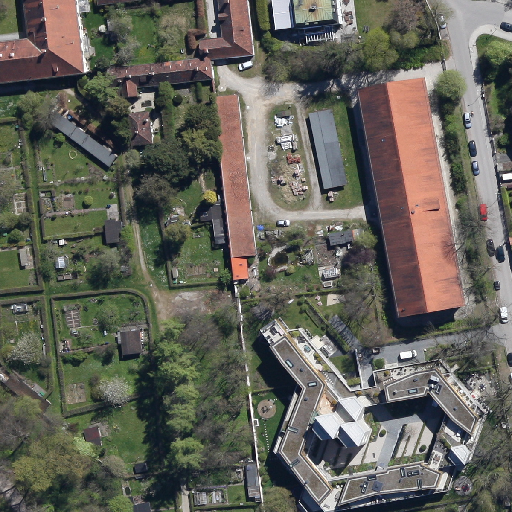
Referring expression: vehicle